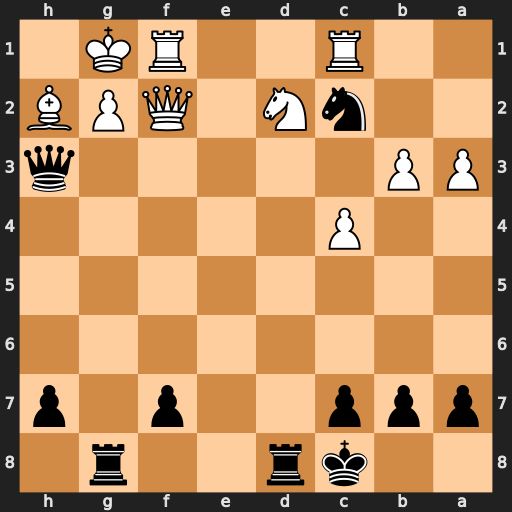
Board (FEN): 2kr2r1/ppp2p1p/8/8/2P5/PP5q/2nN1QPB/2R2RK1
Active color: b
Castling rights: -
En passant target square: -
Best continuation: Ne3 Kh1 Rxg2